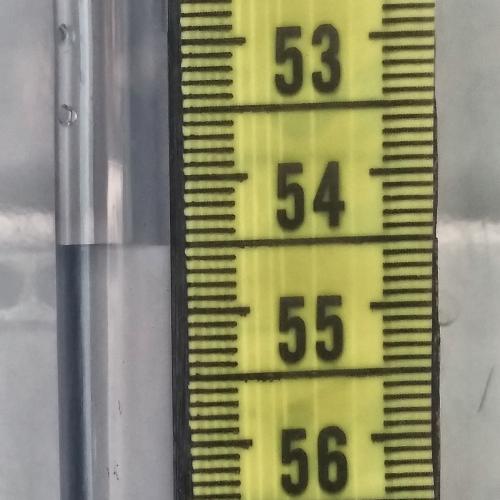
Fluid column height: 54.5 cm